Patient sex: F
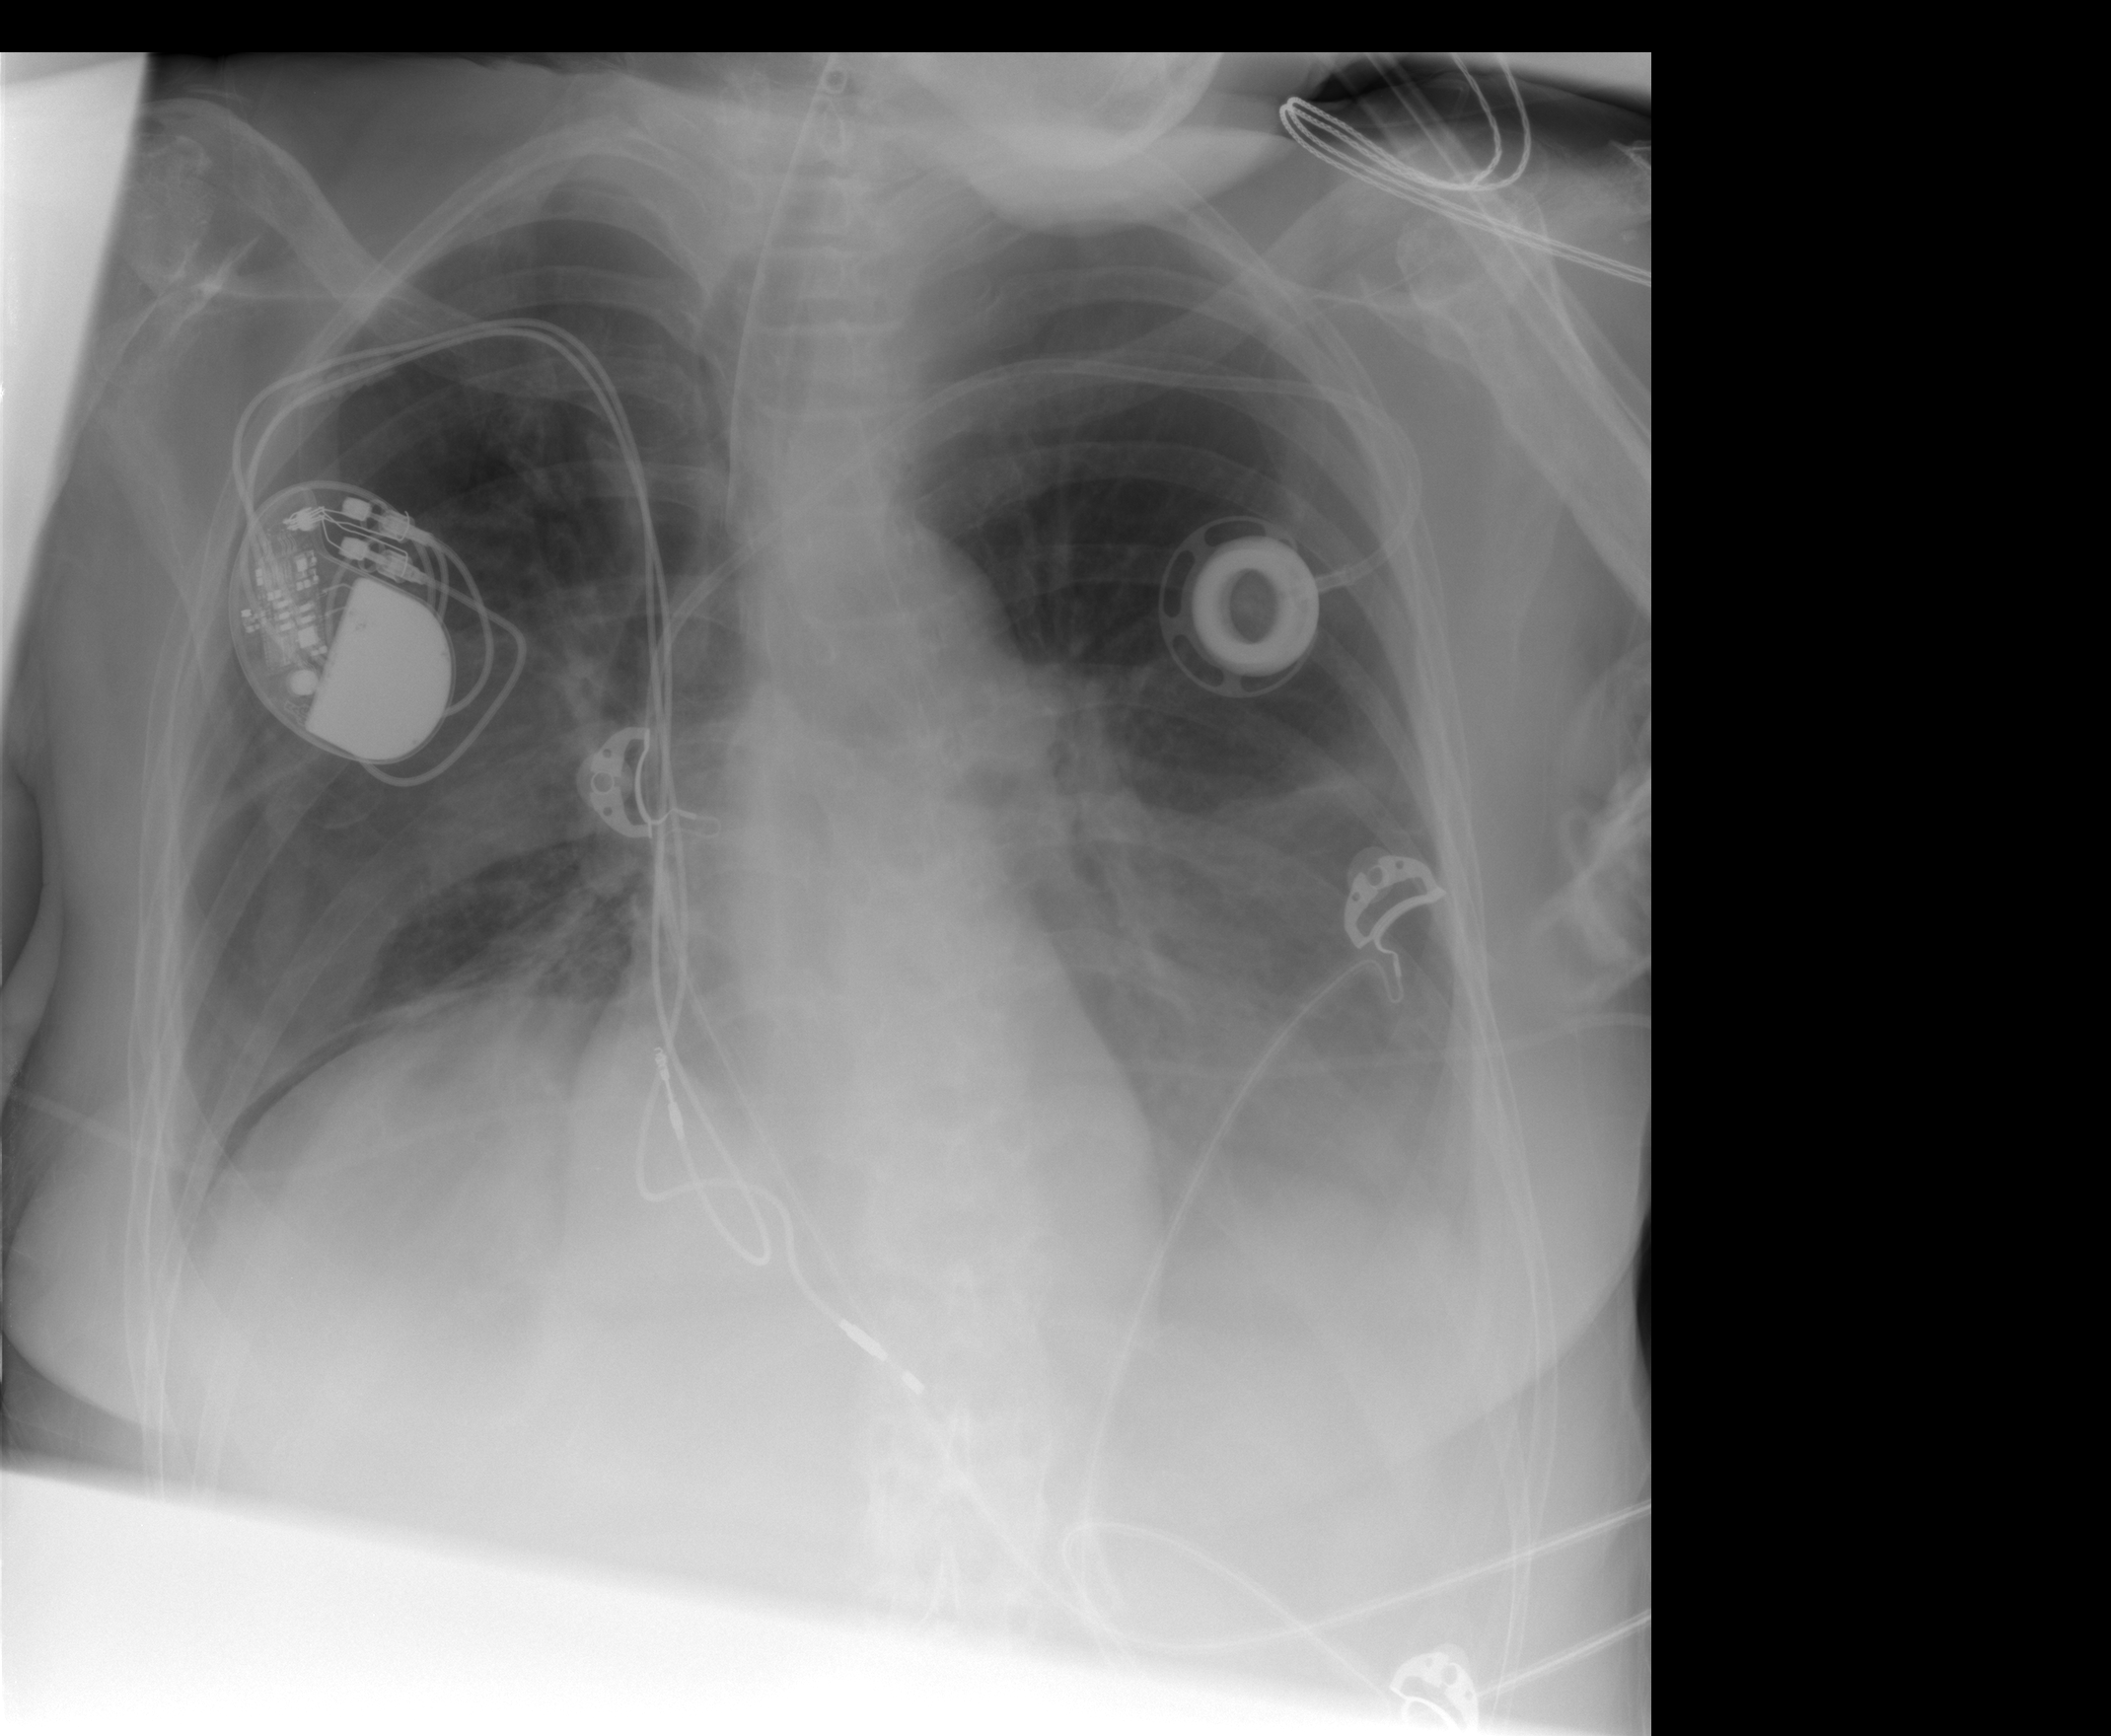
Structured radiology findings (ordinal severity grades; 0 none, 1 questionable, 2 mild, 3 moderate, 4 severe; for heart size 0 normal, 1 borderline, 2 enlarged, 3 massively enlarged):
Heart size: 0
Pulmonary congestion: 2
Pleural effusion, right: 3
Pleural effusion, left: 3
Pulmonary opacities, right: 0
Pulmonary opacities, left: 0
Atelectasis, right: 3
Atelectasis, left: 3